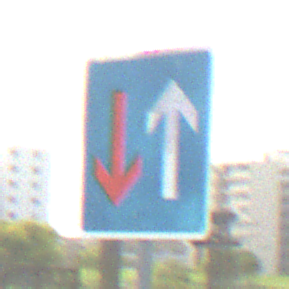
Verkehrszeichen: VorrangVorGegenverkehr
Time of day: MorningAfternoon
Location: Outdoor (Suburban)
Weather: PartlyCloudy
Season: NotSpecified
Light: Natural